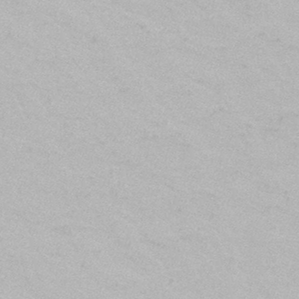
Label: frost